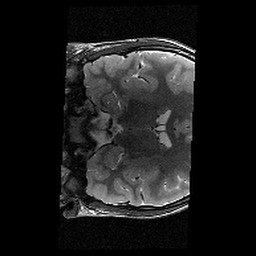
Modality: T2w
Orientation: coronal
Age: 11
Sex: male
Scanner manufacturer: siemens
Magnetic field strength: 3 T
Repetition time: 9.23 s
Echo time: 0.067 s